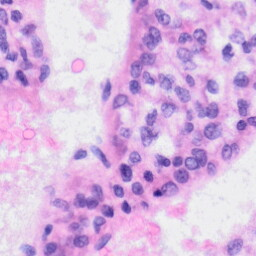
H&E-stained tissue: Liver